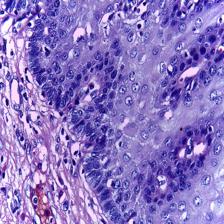
Diagnosis: Normal